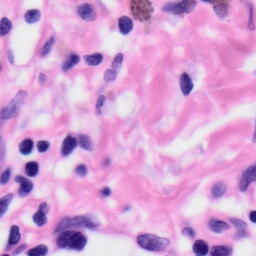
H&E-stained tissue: Skin